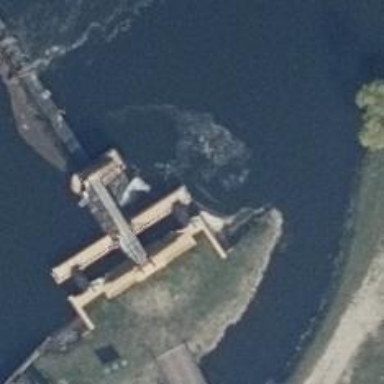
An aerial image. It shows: Lock gate along waterway.